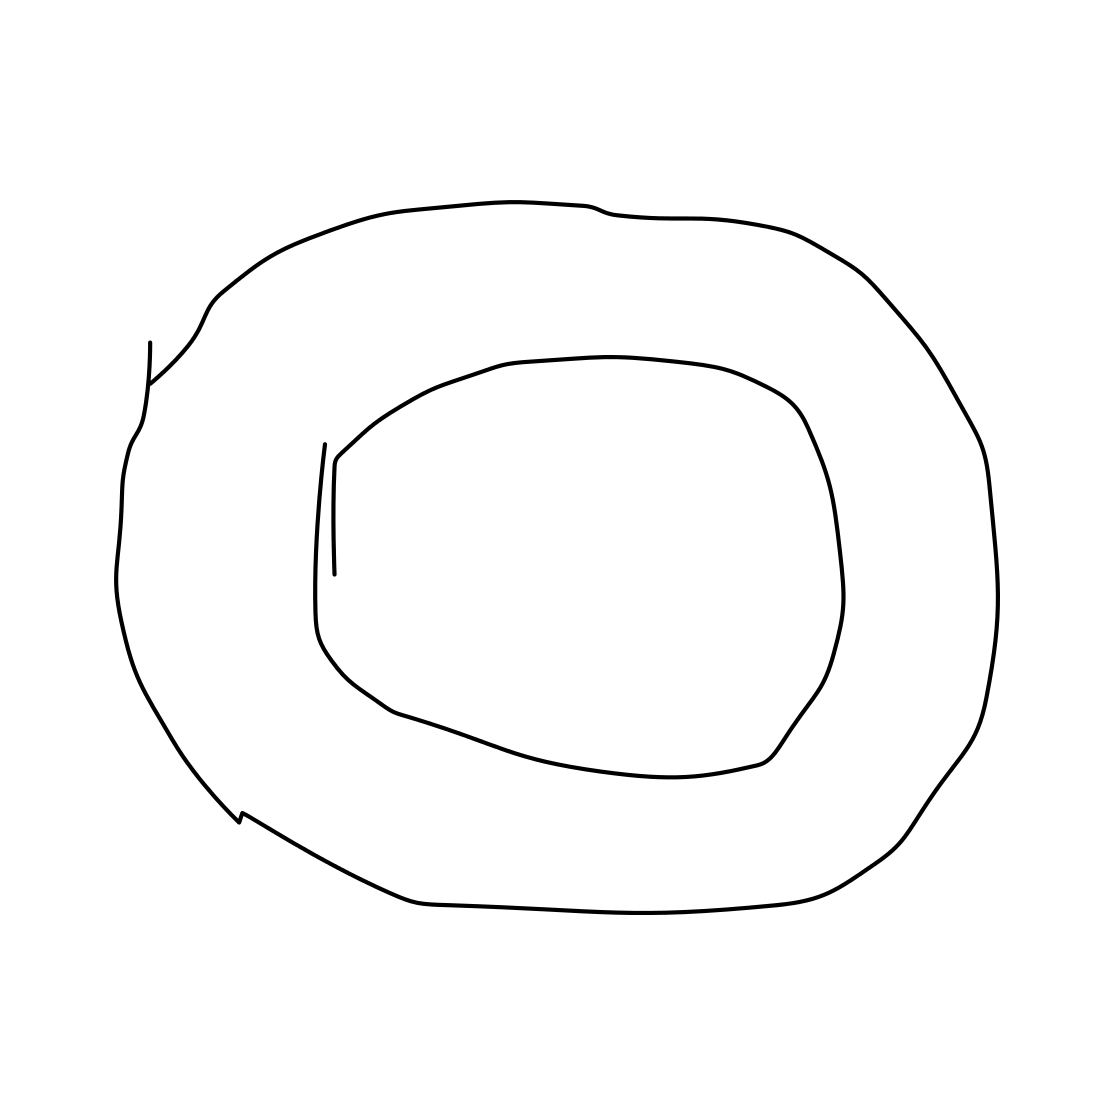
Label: donut